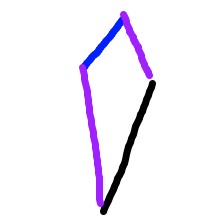
Shape: kite